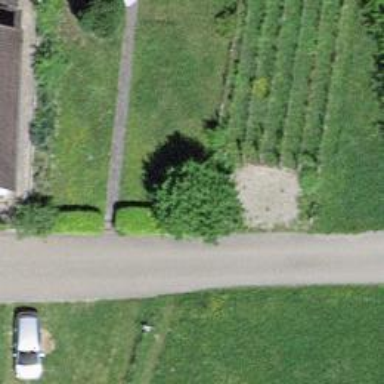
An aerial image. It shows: Fence is in the image.